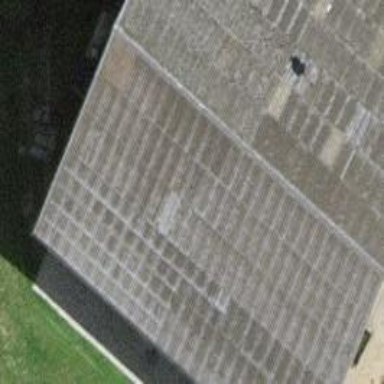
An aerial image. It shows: Gabled roof on farm auxiliary building.